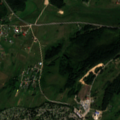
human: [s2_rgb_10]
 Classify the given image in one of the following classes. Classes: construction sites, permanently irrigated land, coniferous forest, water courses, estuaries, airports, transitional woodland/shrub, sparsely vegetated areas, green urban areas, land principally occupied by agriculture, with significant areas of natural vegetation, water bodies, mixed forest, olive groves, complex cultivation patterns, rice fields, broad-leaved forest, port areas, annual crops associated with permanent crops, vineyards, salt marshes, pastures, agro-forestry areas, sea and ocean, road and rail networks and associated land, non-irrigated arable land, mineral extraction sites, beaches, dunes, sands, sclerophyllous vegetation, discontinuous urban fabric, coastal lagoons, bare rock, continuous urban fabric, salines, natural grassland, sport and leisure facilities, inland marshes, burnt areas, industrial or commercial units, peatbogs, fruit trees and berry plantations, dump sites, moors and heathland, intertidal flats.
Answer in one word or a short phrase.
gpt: sport and leisure facilities, pastures, complex cultivation patterns, land principally occupied by agriculture, with significant areas of natural vegetation, coniferous forest, transitional woodland/shrub